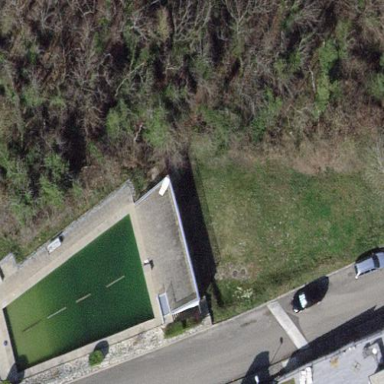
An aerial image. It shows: Swimming pool located in leisure land.